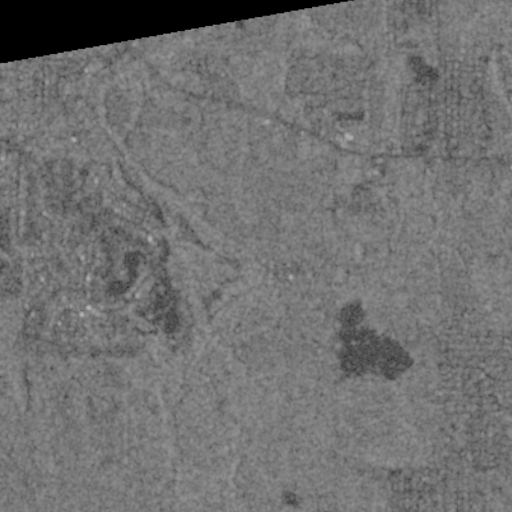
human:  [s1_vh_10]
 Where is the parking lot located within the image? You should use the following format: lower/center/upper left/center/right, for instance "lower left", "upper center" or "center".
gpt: The parking lot is located in the center left of the image.
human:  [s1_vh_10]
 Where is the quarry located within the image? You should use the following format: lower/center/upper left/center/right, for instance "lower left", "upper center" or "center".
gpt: There is no quarry in the image.

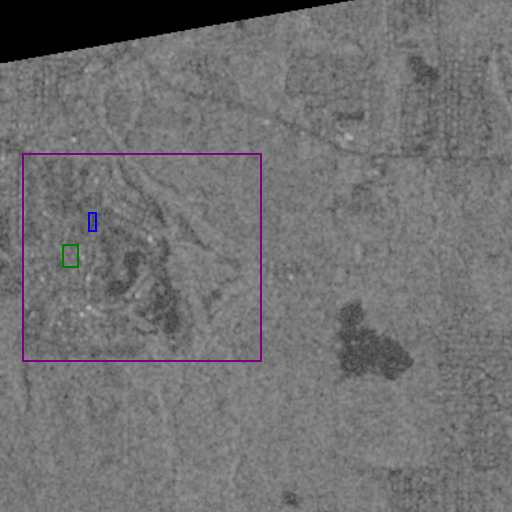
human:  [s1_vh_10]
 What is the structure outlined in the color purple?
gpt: The structure outlined in purple is a park.
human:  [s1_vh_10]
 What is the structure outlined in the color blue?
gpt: The structure outlined in blue is a parking lot.
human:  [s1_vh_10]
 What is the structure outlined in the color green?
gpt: The structure outlined in green is a building.
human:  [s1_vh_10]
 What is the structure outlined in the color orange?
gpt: There is no orange outline.